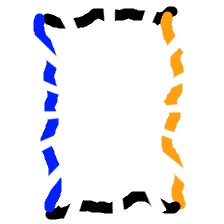
Shape: rectangle